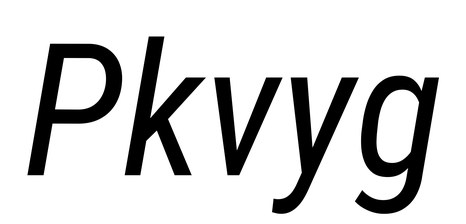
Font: Roboto-Italic_Condensed_Italic